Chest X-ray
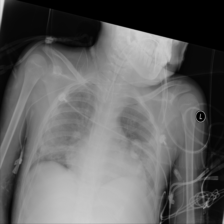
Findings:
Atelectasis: negative
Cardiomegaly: negative
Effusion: negative
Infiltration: positive
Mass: negative
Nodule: negative
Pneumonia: negative
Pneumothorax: negative
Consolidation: negative
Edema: negative
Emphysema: negative
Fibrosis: negative
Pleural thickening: negative
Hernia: negative